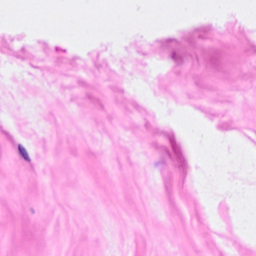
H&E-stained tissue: Breast